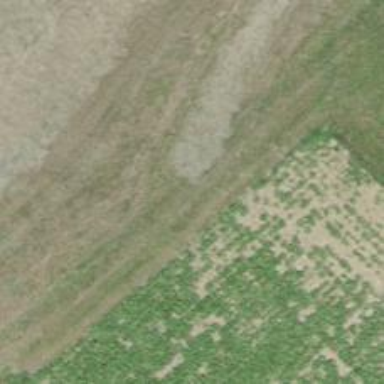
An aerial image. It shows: Grass track with grade5 track type.